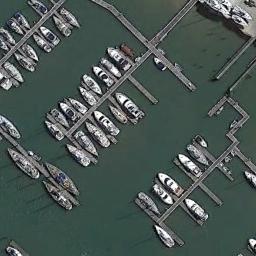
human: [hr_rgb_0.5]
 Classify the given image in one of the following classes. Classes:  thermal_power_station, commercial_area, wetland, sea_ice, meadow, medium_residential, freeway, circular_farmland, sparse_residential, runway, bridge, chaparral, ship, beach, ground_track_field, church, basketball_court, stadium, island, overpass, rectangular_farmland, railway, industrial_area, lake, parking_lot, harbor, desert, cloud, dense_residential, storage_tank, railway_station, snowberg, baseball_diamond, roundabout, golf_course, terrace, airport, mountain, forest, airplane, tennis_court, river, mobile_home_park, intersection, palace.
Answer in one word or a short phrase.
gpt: harbor